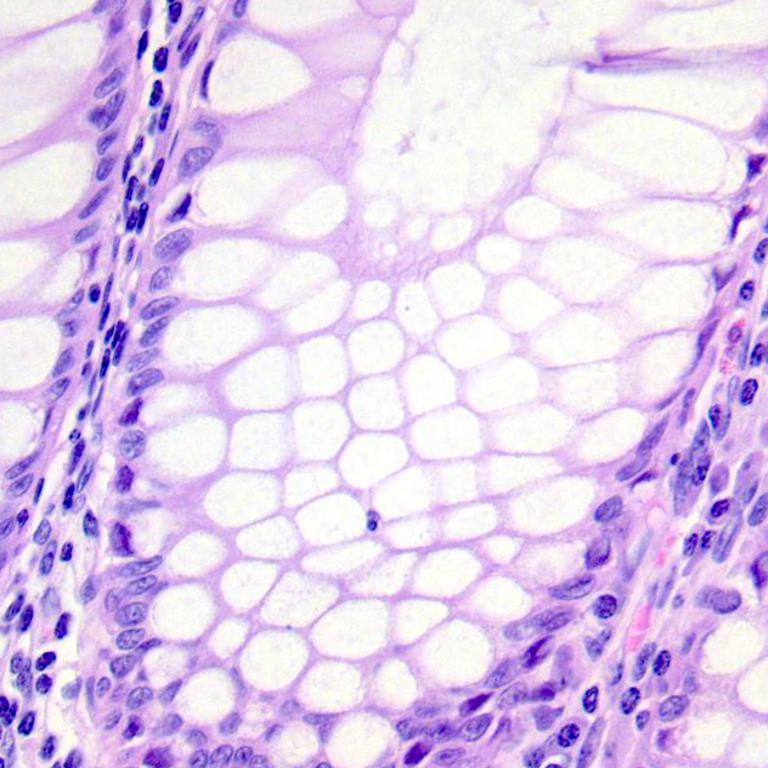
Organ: colon
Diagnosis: benign